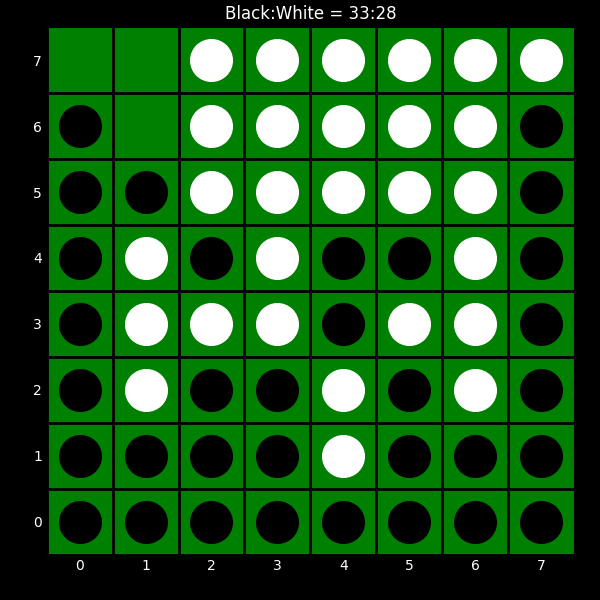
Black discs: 33
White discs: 28